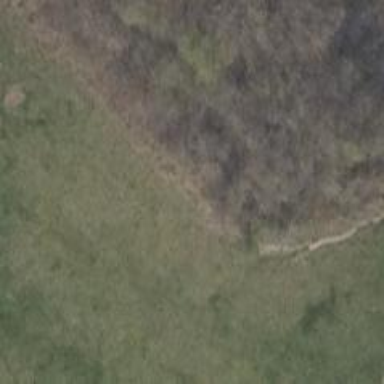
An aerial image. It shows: Path covered with grass.